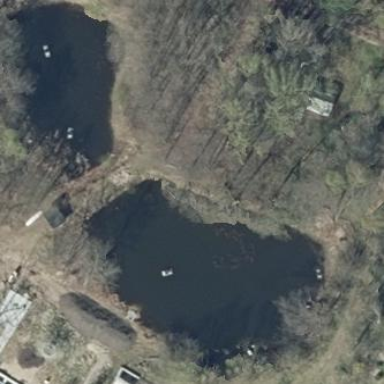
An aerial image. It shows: Pond with natural water.